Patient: sex F, age 56
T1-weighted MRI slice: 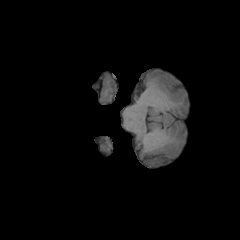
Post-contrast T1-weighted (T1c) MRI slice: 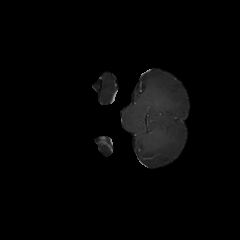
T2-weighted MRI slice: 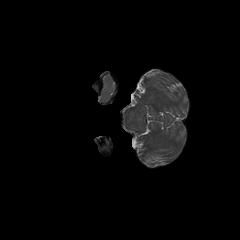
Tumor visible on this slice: no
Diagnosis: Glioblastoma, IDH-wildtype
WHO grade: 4